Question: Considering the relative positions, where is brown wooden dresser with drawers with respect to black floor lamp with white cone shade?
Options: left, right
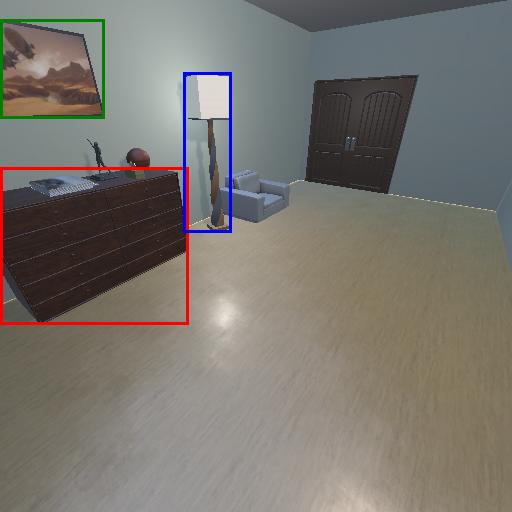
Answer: left